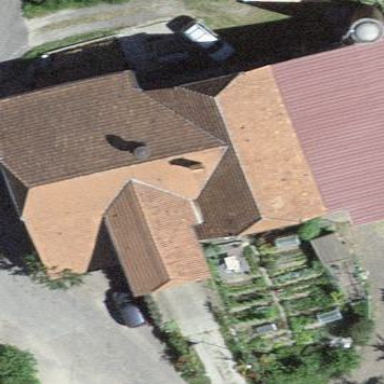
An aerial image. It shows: Farm building.